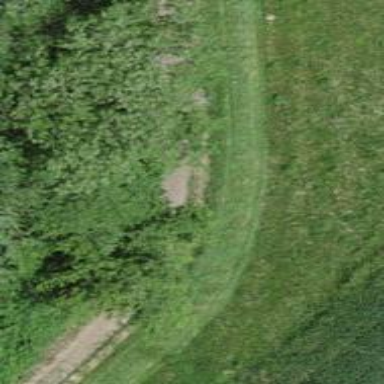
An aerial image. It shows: Grassy track with grade 5 track type.